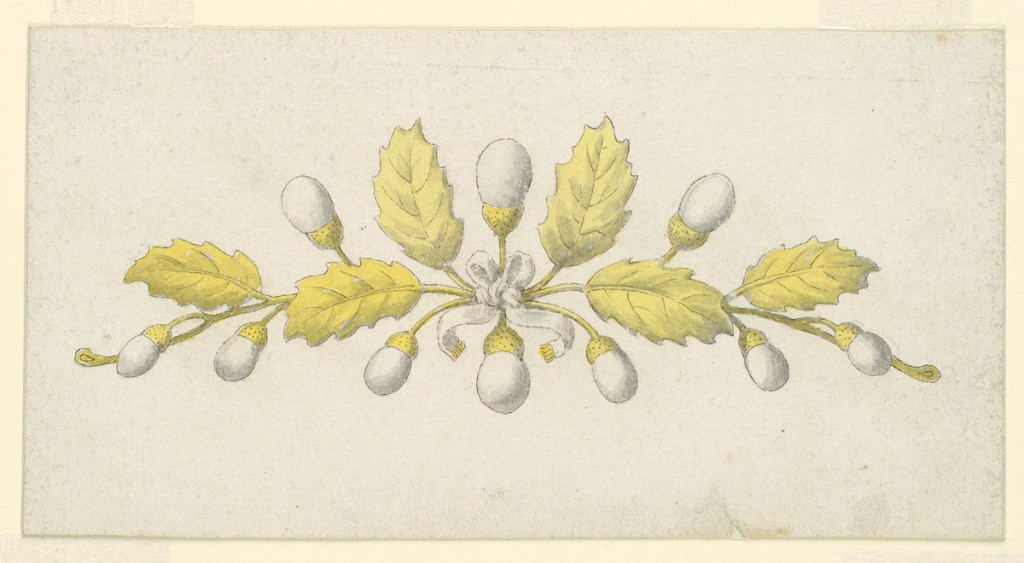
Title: Design for a Coronet
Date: mid- 19th century
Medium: Pen and brown ink, brush and yellow, gray wash, graphite on white wove paper
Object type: Drawing
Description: Horizontal rectangle. Design for a small crown or tiara intended to be executed in gilded metal and diamonds. Two winter oak branches with leaves and acorns, with a small white knot at center.